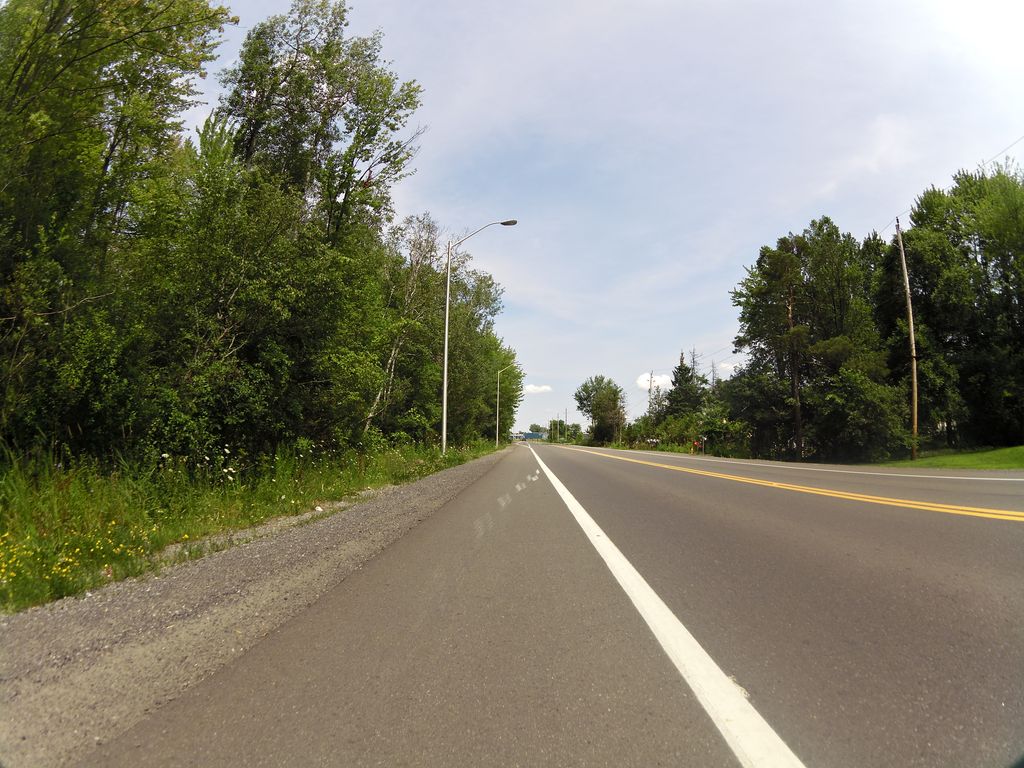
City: ottawa-gatineau